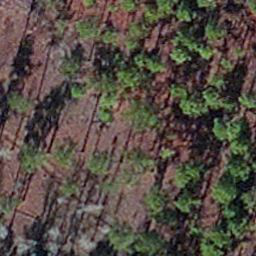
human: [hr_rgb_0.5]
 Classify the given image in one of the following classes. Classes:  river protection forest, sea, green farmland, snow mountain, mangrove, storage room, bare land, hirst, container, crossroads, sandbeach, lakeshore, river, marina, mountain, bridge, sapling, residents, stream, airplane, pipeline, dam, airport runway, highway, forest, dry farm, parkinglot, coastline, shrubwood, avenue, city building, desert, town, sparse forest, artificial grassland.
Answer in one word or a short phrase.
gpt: sapling